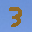
Label: 3